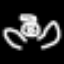
Label: angel